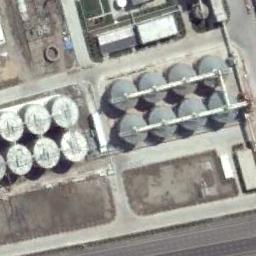
Label: storage tanks